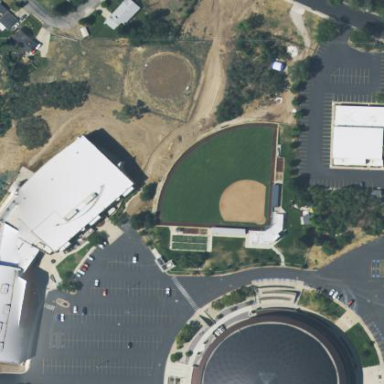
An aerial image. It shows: Grass pitch designated for softball.